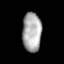
Tissue: lung
Cell type: Epithelial cells
Senescence score: 0.1492
Nuclear area (px): 731
Mean DAPI intensity: 171.135